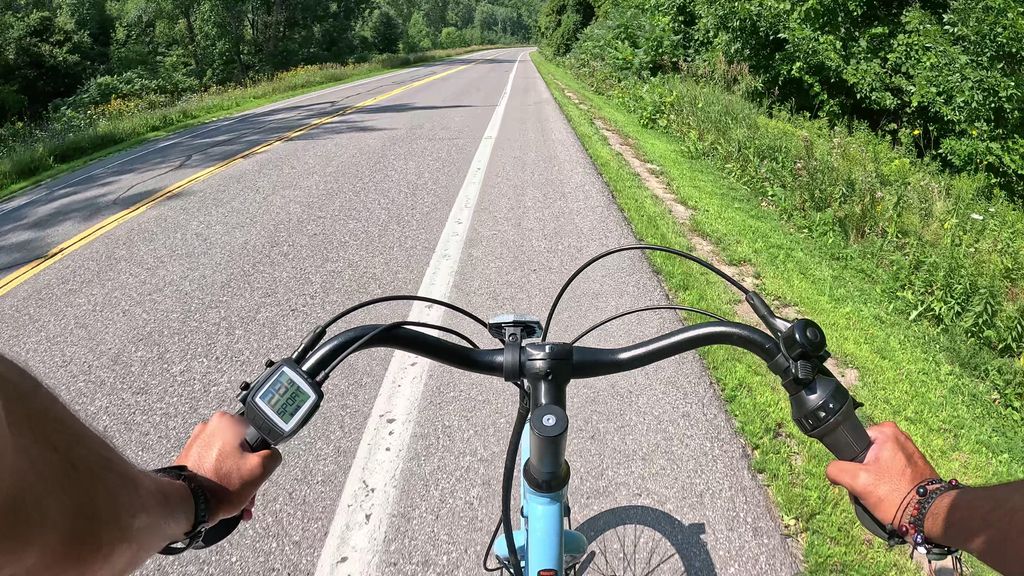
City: ottawa-gatineau